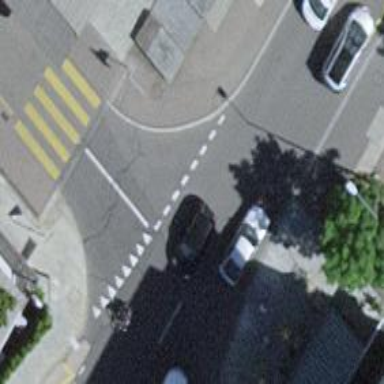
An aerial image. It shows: Road with "give way" sign.